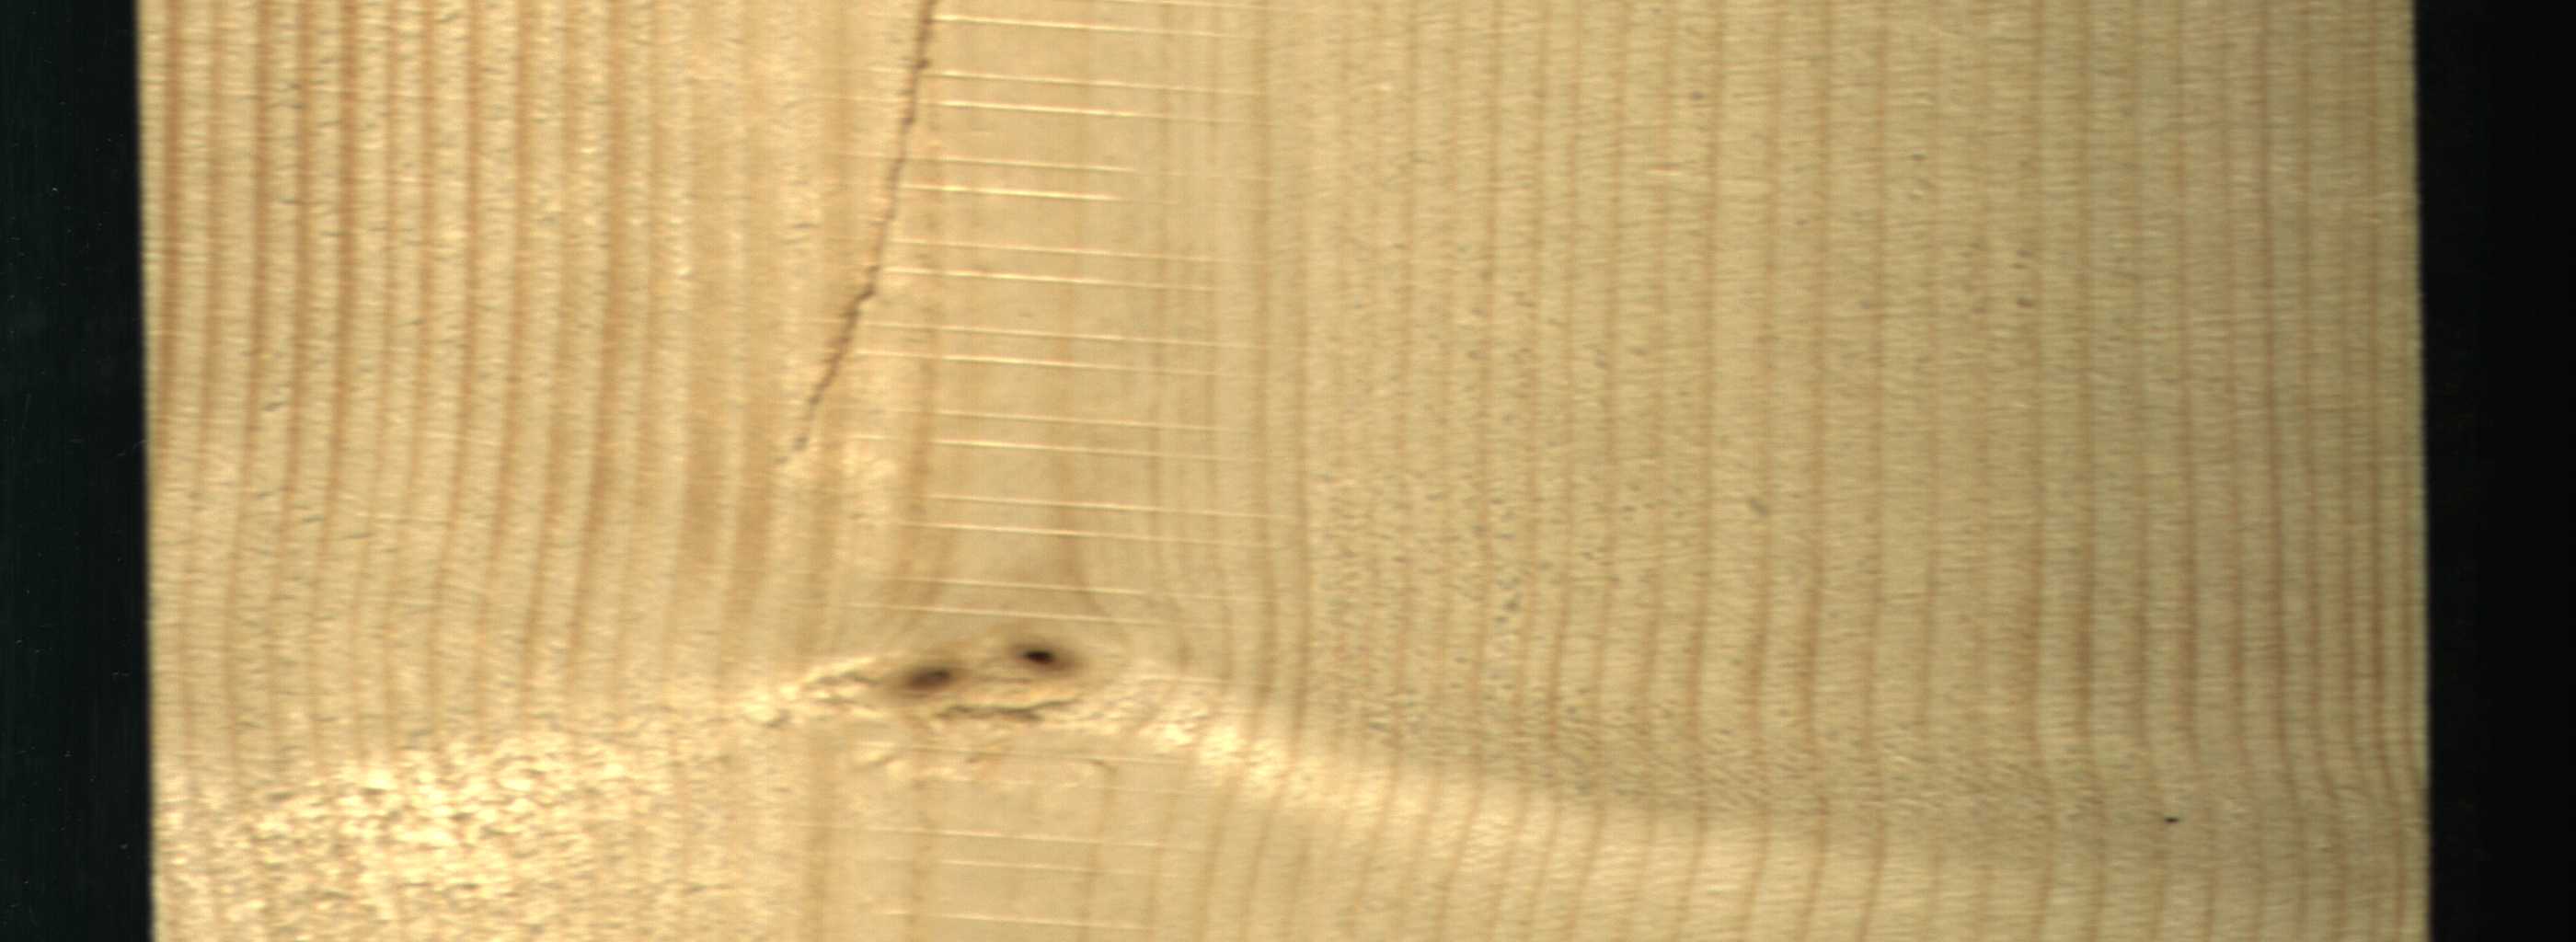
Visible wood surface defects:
Crack
Live_Knot
Live_Knot